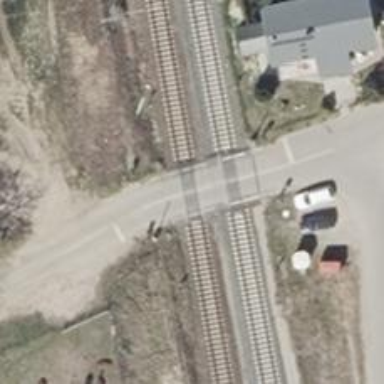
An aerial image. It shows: Level crossing along the railway.